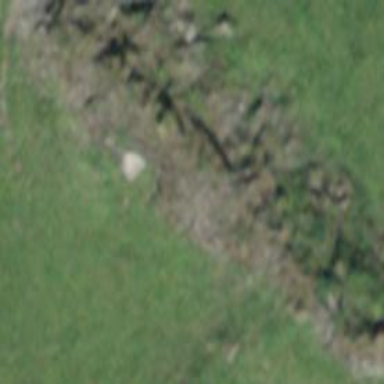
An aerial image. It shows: Wall made of dry stone.